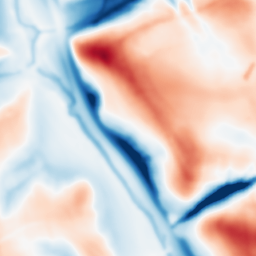
Category: multiscale
Decomposition family: dog_multiscale
Decomposition parameters: sigma_ratio: 1.6
n_scales: 5
base_sigma: 2
Upsampling method: regularized
Upsampling parameters: scale: 2
lambda_reg: 0.001
Upsampling scale: 2